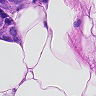
Metastatic tissue present: yes